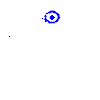
Particle: kaon